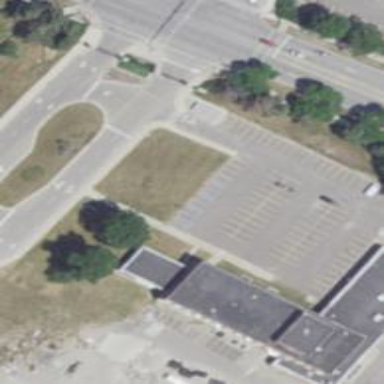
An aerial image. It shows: Parking aisle designated as service road.